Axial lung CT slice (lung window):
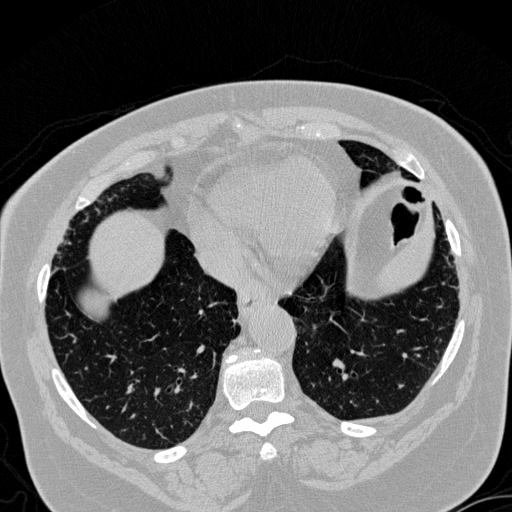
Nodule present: no